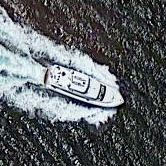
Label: Civil_yacht